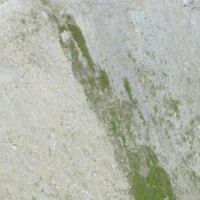
EUNIS habitat code: 48
Species observed at this site:
Geum reptans